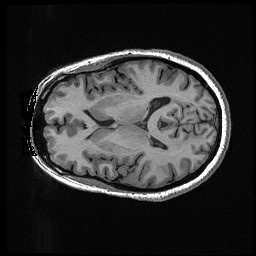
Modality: T1w
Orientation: axial
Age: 30
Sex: male